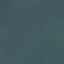
Land use / land cover: SeaLake